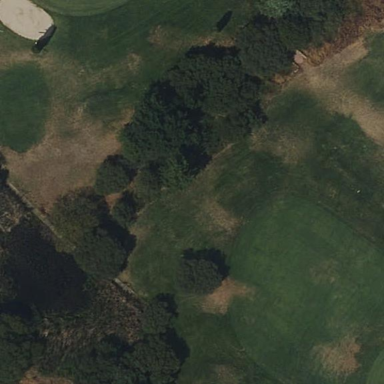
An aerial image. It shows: Lush grass fairway on golf course.